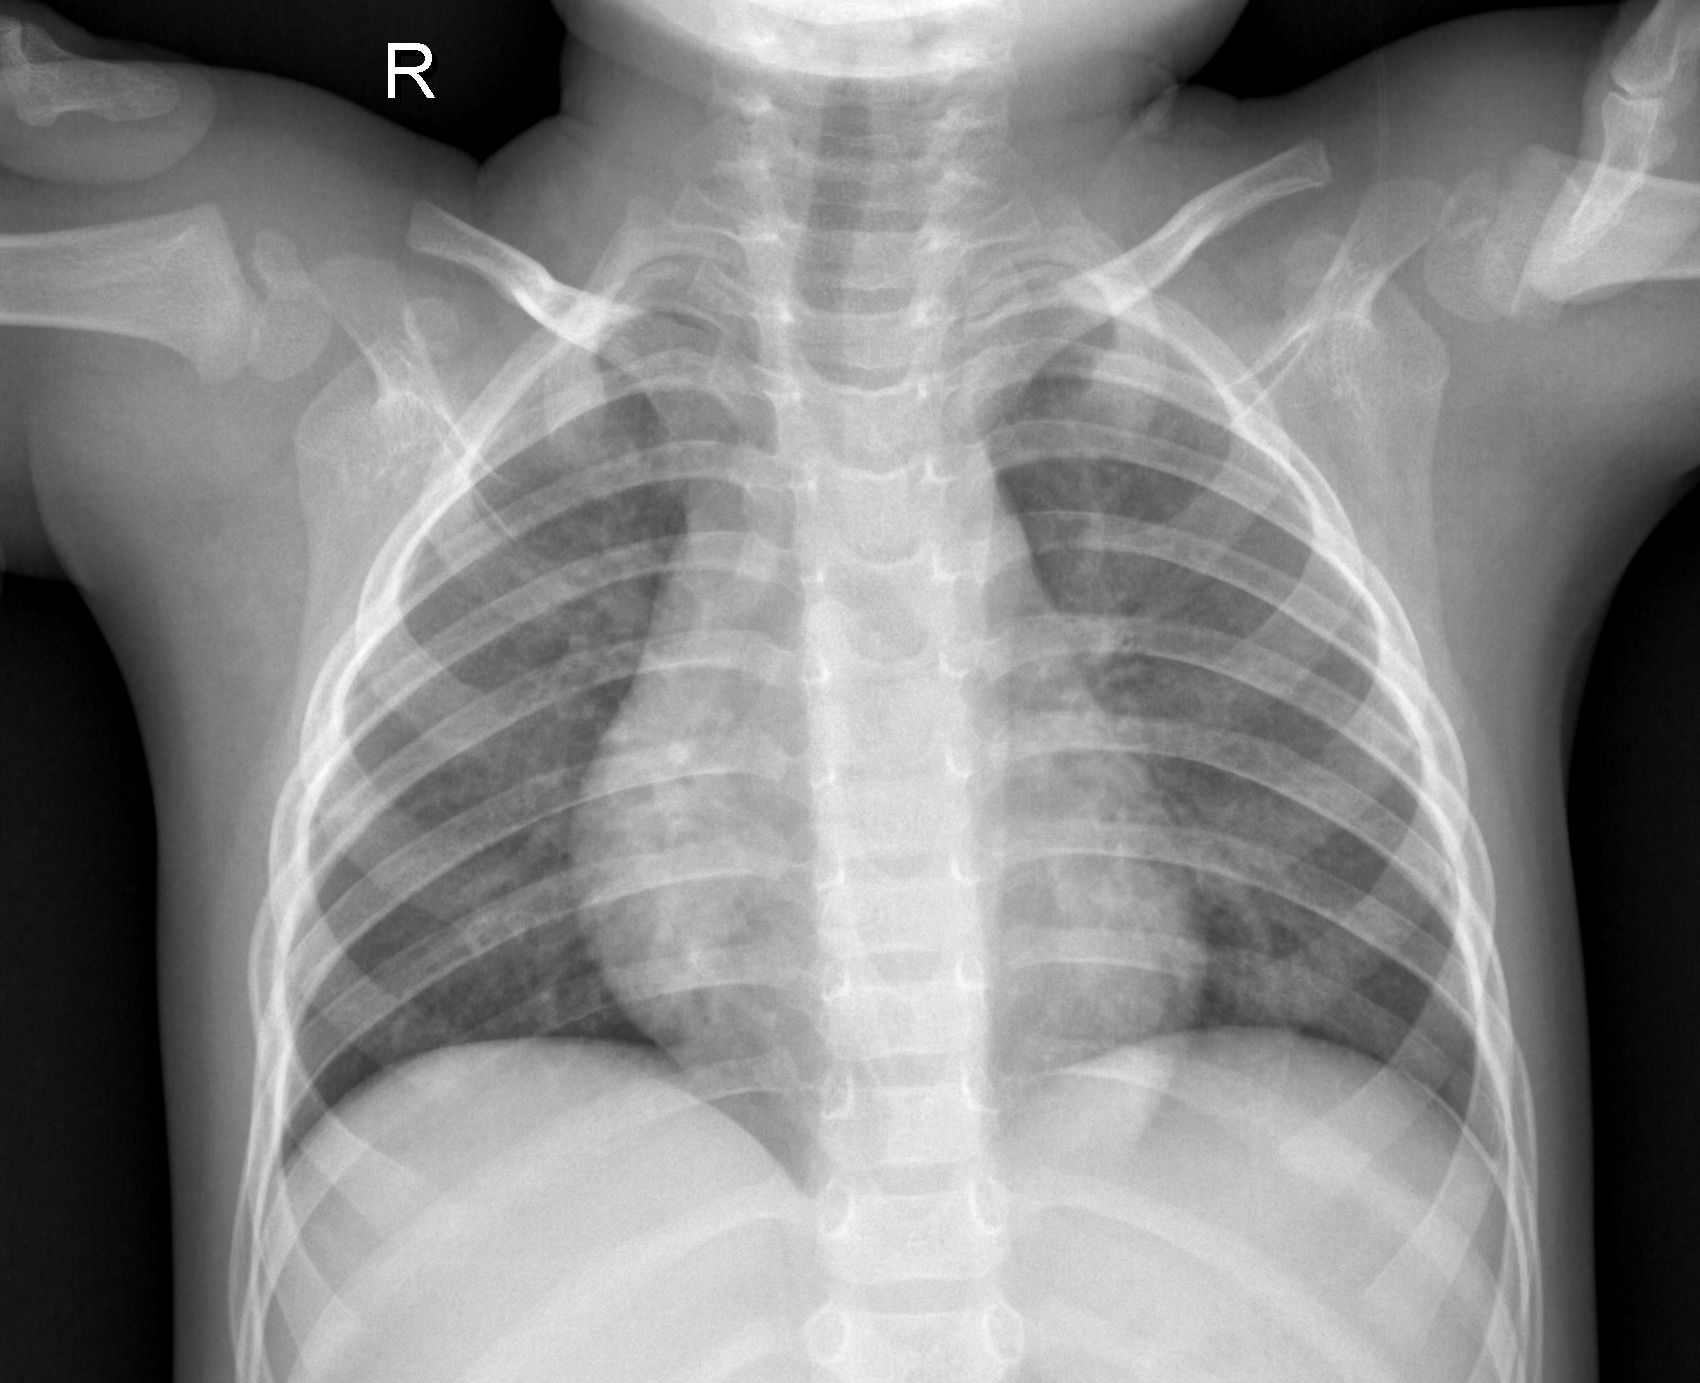
Diagnosis: NORMAL